Question: I was working on a WinForm, and for an unknow reason, I can't open it in design mode anymore, any (only that specific form). Is there anyway to tell Visual Studio 2013 that it's a WinForm and not a Class ?

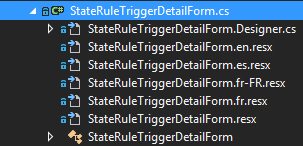
Answer: You can "unload" the project, and then edit the .csproj file. Search for your .cs file, and insert a SubType node... '<Compile Include="Scraper.cs"><SubType>Component</SubType></Compile>'. Save the .csproj and Reload your project.